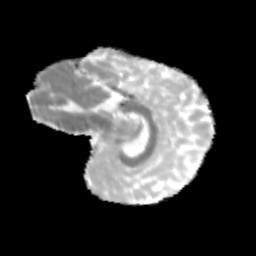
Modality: MD
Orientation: sagittal
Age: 12
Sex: female
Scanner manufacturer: siemens
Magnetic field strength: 3 T
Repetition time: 3.8 s
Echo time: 0.07 s